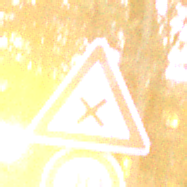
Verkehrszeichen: KreuzungOderEinmuendung
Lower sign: Geschwindigkeit20
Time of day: Night
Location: Outdoor (Suburban)
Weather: PartlyCloudy
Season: NotSpecified
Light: Artificial